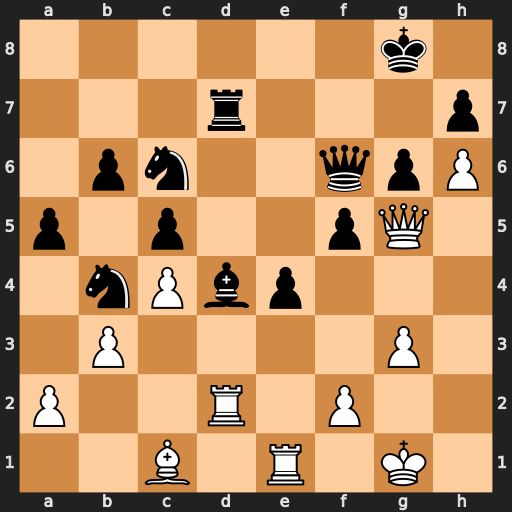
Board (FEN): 6k1/3r3p/1pn2qpP/p1p2pQ1/1nPbp3/1P4P1/P2R1P2/2B1R1K1
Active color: w
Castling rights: -
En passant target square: -
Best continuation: Qxf6 Bxf6 Rxd7